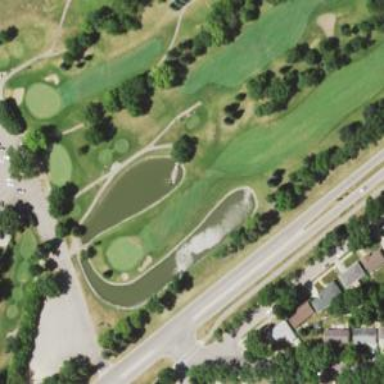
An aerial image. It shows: Water hazard on golf course. The hazard is natural water feature.